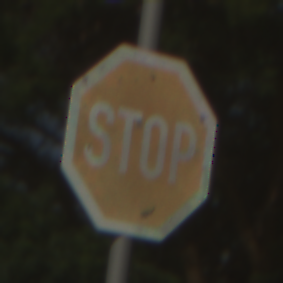
Verkehrszeichen: Stop
Umgebung: Outdoor, Nature
Tageszeit: MorningAfternoon
Wetter: PartlyCloudy
Licht: Natural
Jahreszeit: NotSpecified
Kontrast: HighContrast